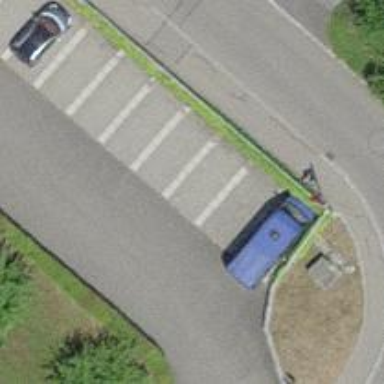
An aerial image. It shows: Parking aisle designated as service road.